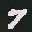
Label: 7